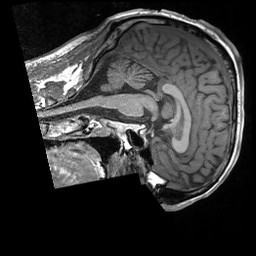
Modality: T1w
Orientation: sagittal
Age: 31
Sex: male
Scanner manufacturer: siemens
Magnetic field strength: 3 T
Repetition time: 1.9 s
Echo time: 0.00226 s